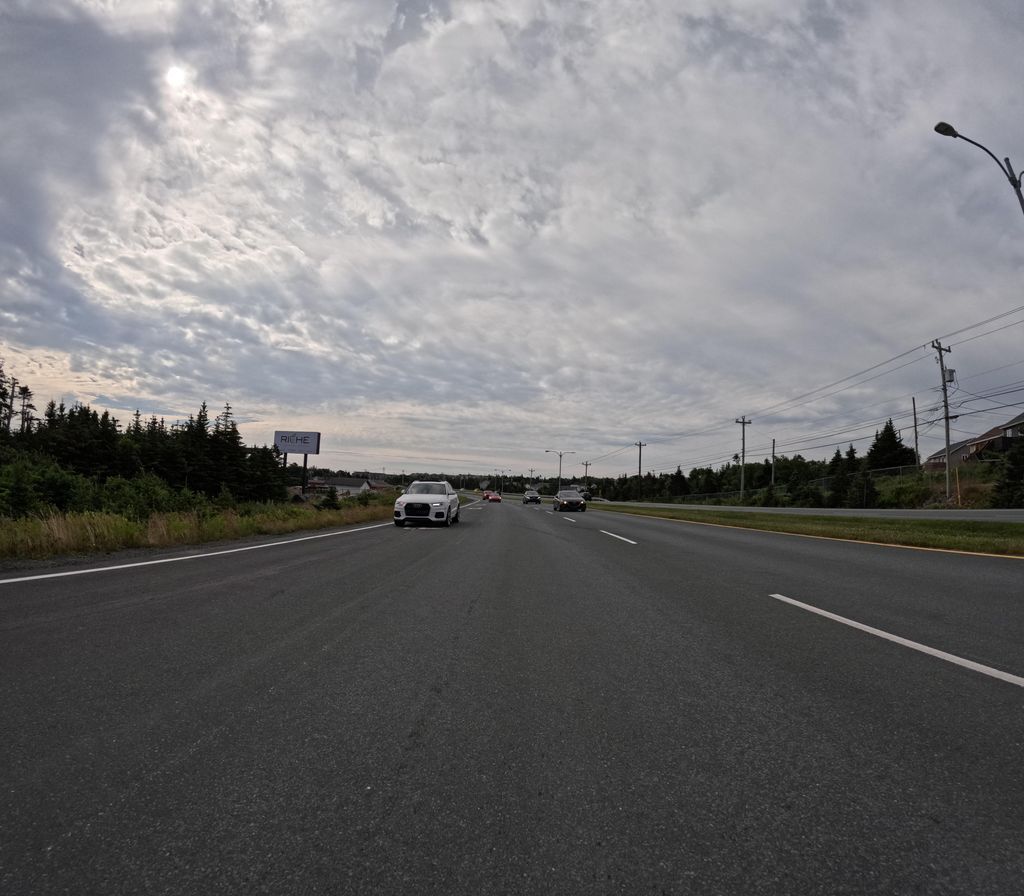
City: st_johns